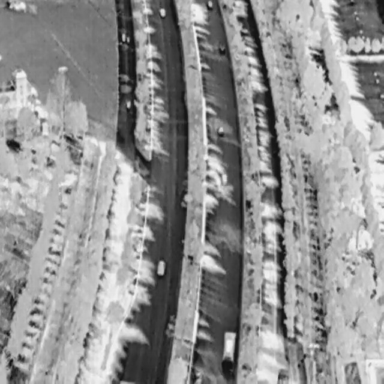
There are six Cars in the infrared image.